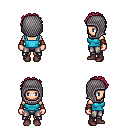
a pixel art fantasy rpg character, female body template, human, light skin, teal pirate shirt, metal pants, ruby red curly afro hairstyle, chain hood, leather bracers, maroon shoes, four views (front, back, left, right), 2x2 character sprite sheet, small pixel art, hard edges, no anti-aliasing